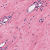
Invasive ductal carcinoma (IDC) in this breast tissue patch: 0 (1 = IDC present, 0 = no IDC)